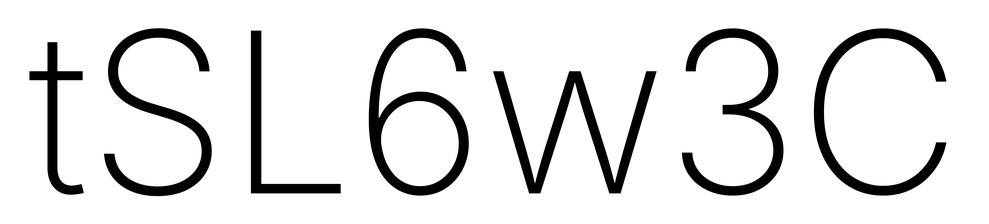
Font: Inter_ExtraLight